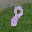
Label: 8